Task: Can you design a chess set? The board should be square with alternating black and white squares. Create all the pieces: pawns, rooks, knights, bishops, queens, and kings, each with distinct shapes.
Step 2363:
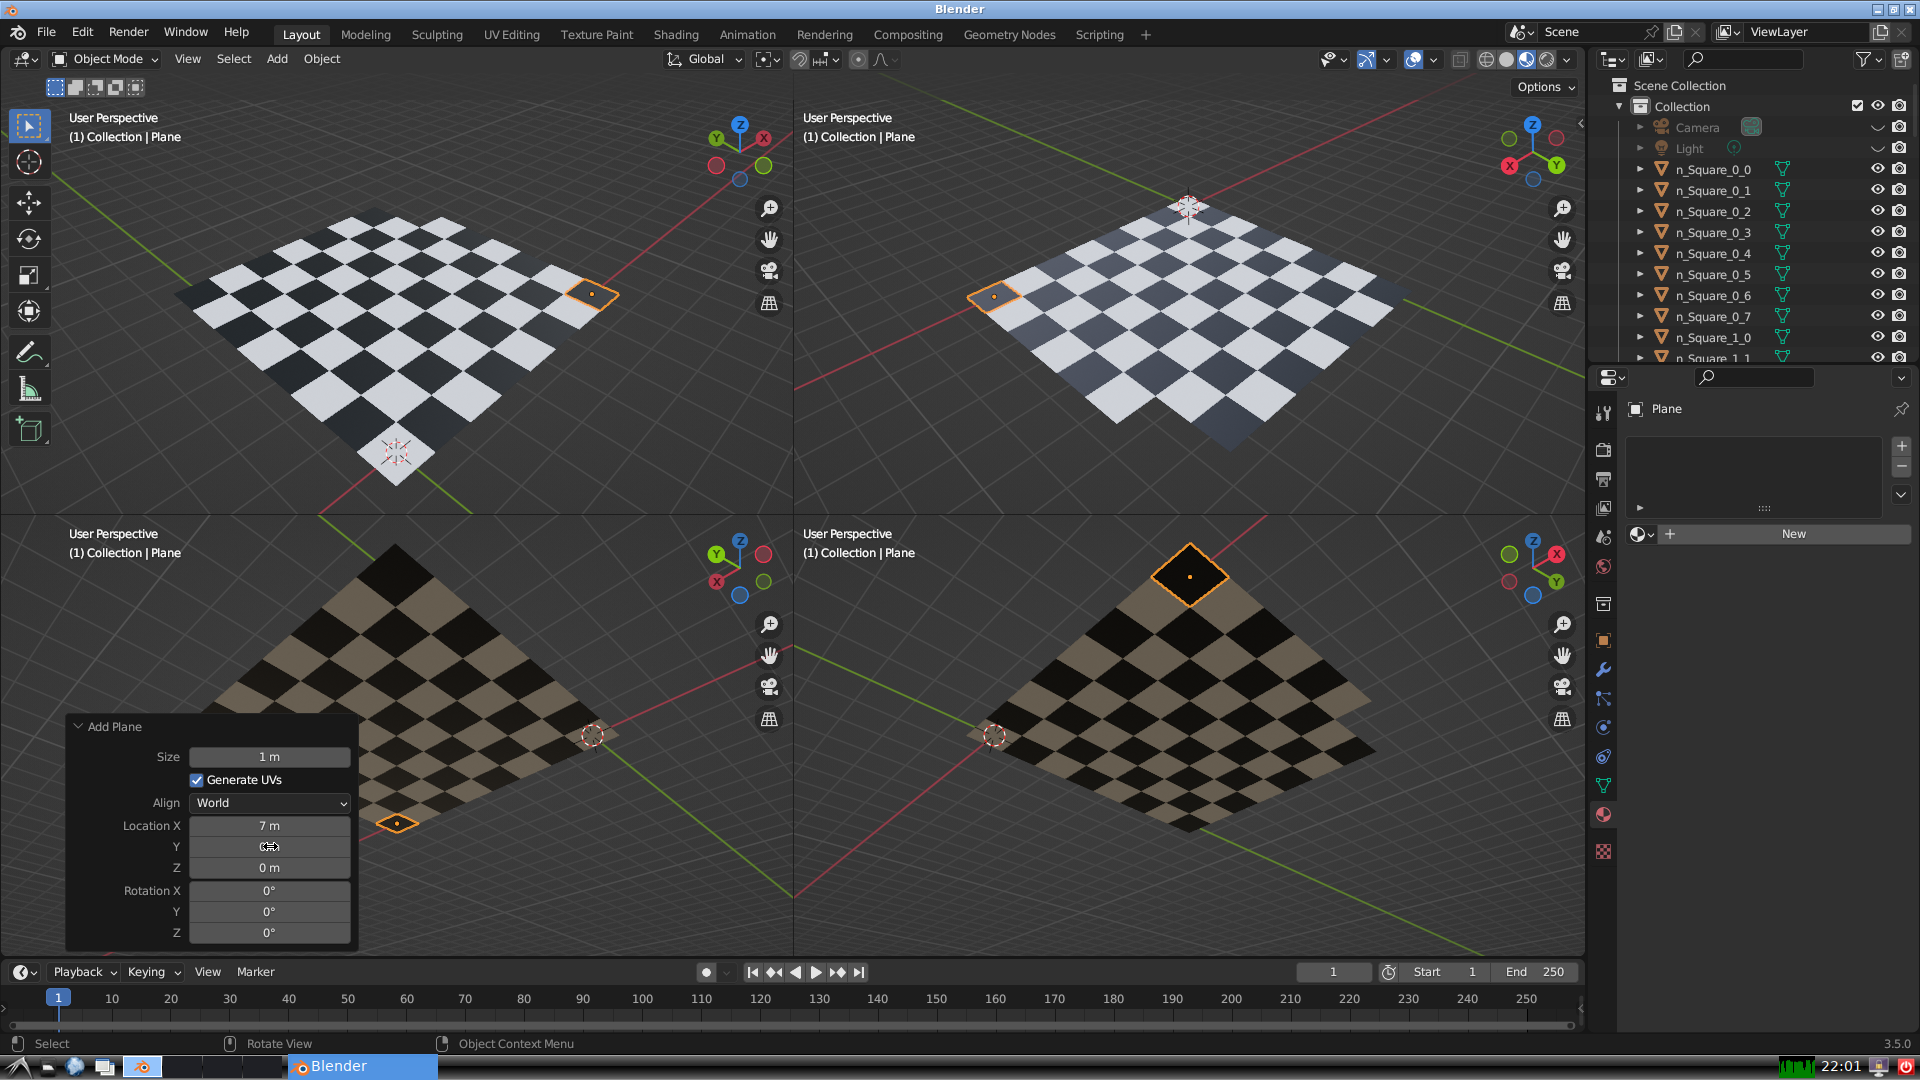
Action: click: no